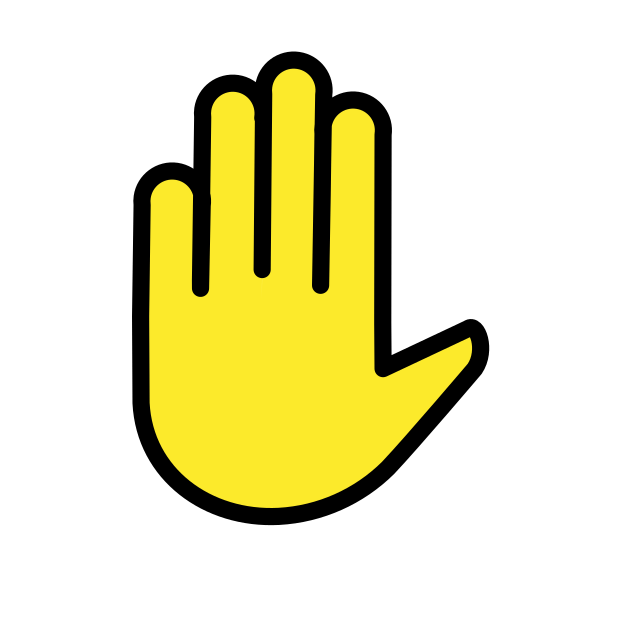
raised hand